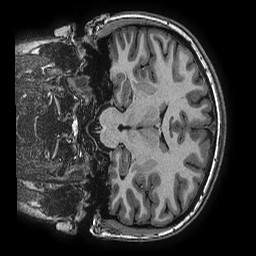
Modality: T1w
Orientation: coronal
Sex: female
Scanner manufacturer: ge
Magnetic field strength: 3 T
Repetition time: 0.0077 s
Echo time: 0.003436 s